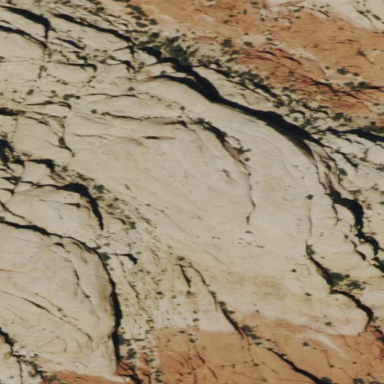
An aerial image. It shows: White cliff formed by nature.